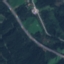
Label: Highway